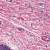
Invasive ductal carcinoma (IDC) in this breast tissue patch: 0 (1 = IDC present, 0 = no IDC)